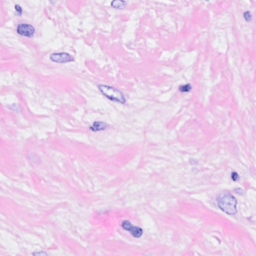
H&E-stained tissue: Breast